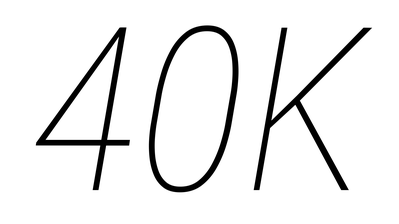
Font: Roboto-Italic_Condensed_Thin_Italic